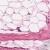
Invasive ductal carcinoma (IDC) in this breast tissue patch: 0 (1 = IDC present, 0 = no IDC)